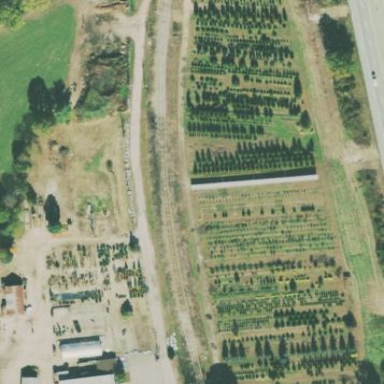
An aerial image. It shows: Orchard.